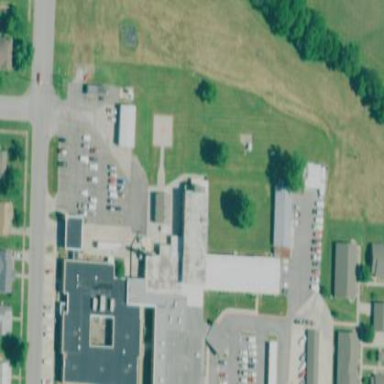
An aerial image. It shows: Healthcare facility identified as hospital.